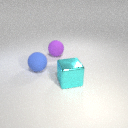
large blue rubber sphere to the left of large cyan metal cube